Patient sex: F
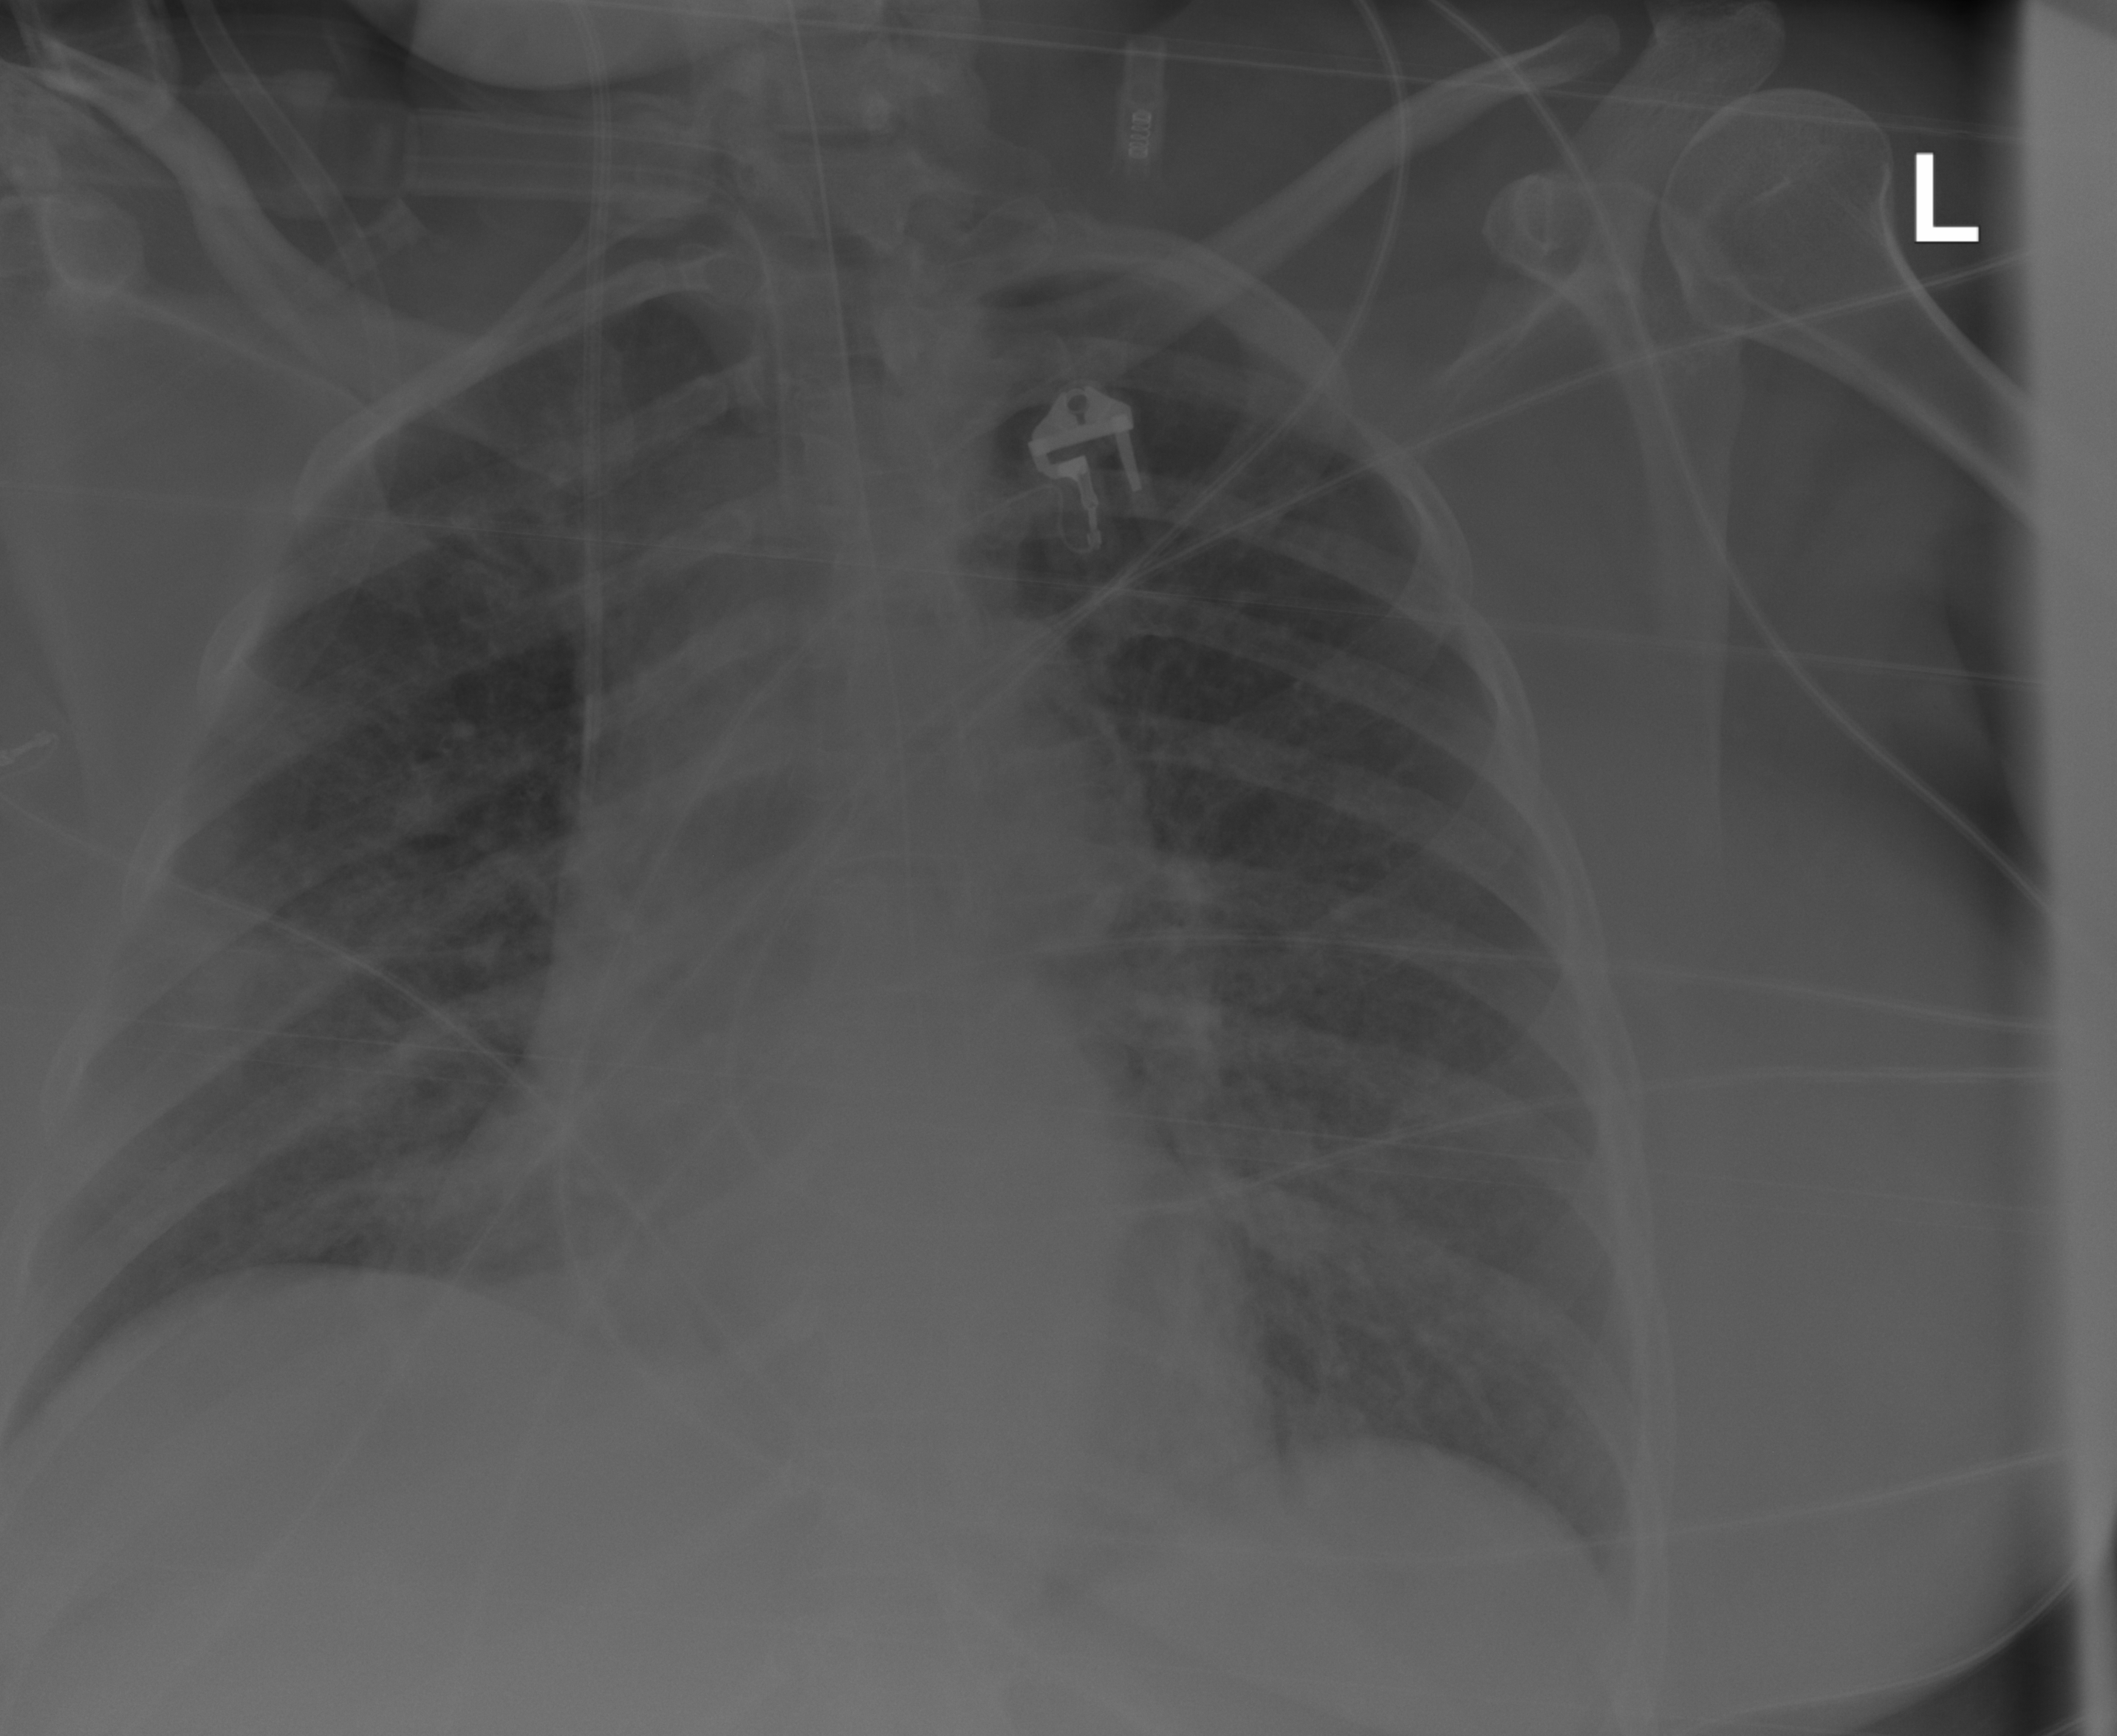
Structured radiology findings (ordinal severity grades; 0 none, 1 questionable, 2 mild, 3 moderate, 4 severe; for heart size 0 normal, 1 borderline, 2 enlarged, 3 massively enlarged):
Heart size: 2
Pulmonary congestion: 0
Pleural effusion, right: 0
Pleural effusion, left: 0
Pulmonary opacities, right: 3
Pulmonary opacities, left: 3
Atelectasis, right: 1
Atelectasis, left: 1